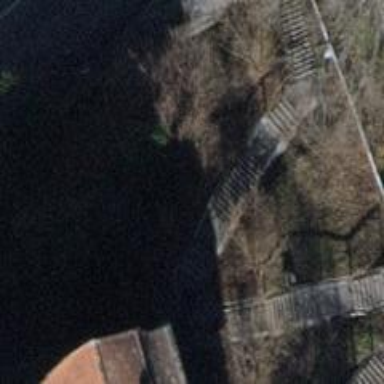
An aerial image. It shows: Road with steps.